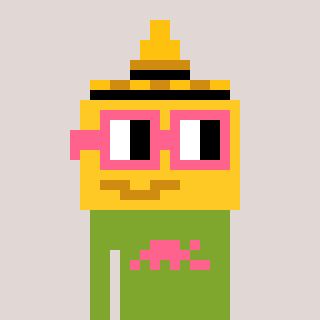
a pixel art character with square pink glasses, a mustard-shaped head and a slimegreen-colored body on a warm background